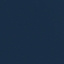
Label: SeaLake